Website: walmart
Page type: account-selection
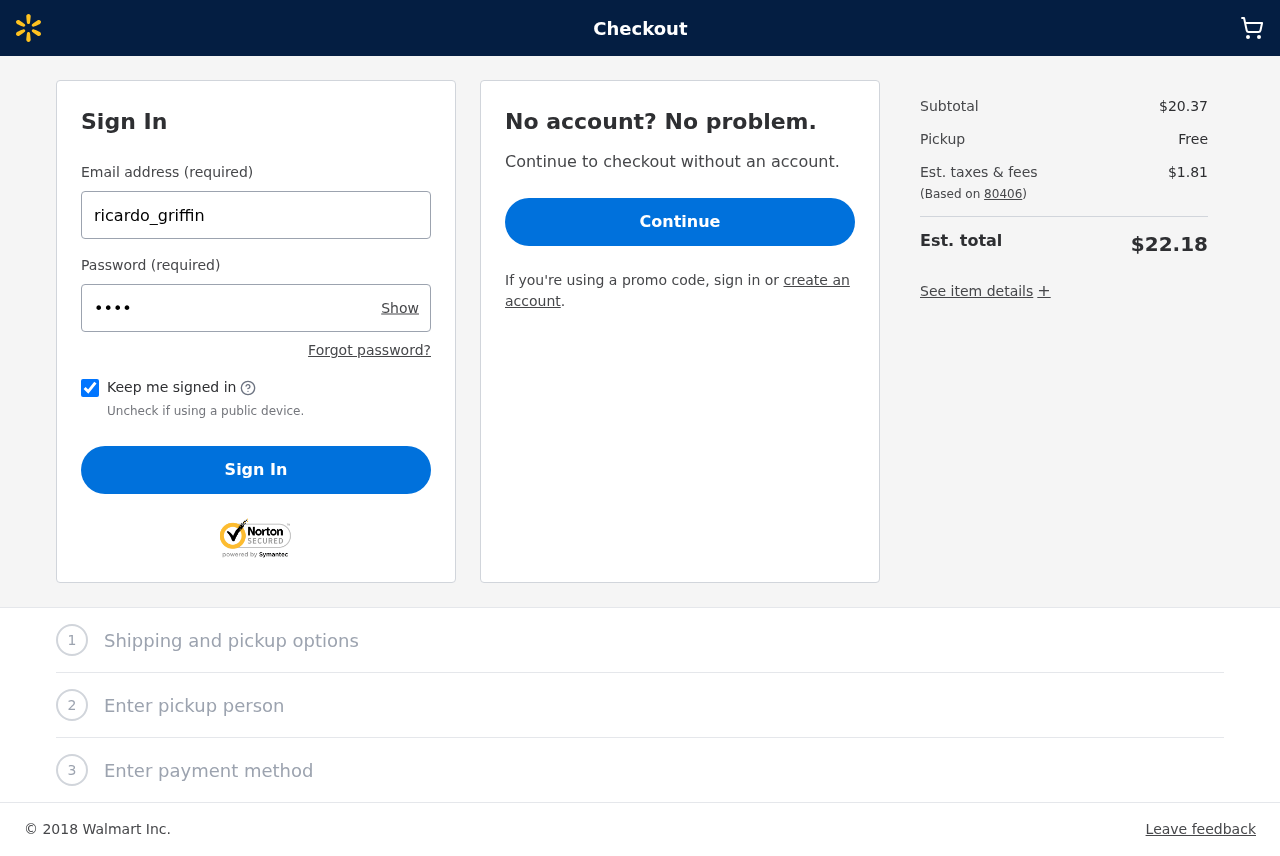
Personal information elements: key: PII_LOGIN_USERNAME
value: ricardo_griffin
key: PII_POSTCODE
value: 80406
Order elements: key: ORDER_SUBTOTAL
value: $20.37
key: ORDER_TAX
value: $1.81
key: ORDER_TOTAL
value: $22.18